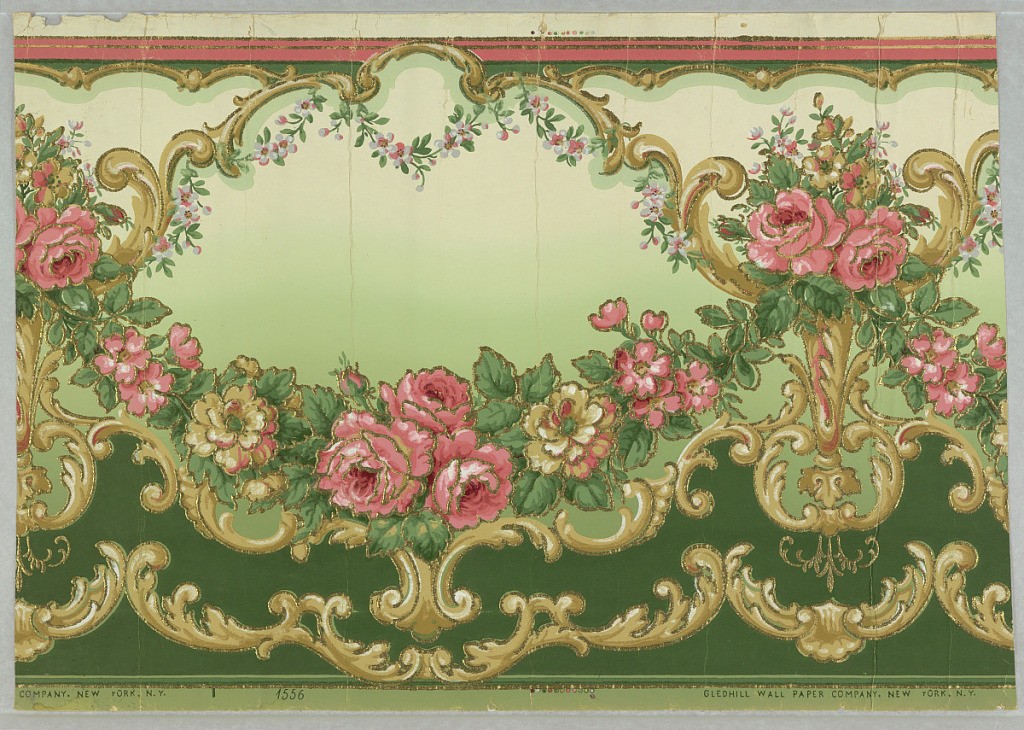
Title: Frieze
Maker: Gledhill Wall Paper Co., New York, New York, founded 1900
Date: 1900
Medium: Machine-printed paper, applied mica flakes
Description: Flitter frieze with graduated background shading from tan to green. Gold mica flakes scroll framing garlands of pink roses.